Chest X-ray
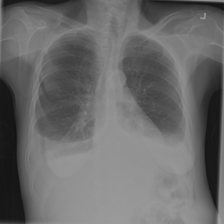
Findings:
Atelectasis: negative
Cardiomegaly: negative
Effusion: positive
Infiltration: negative
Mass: negative
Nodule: negative
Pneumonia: negative
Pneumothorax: negative
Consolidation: negative
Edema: negative
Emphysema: negative
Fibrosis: negative
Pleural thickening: negative
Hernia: negative